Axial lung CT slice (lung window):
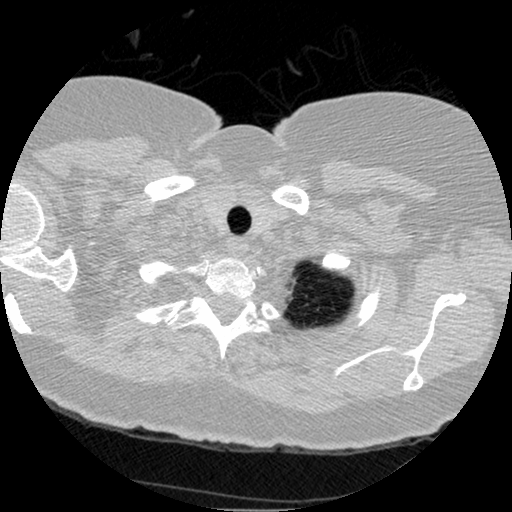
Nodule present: no